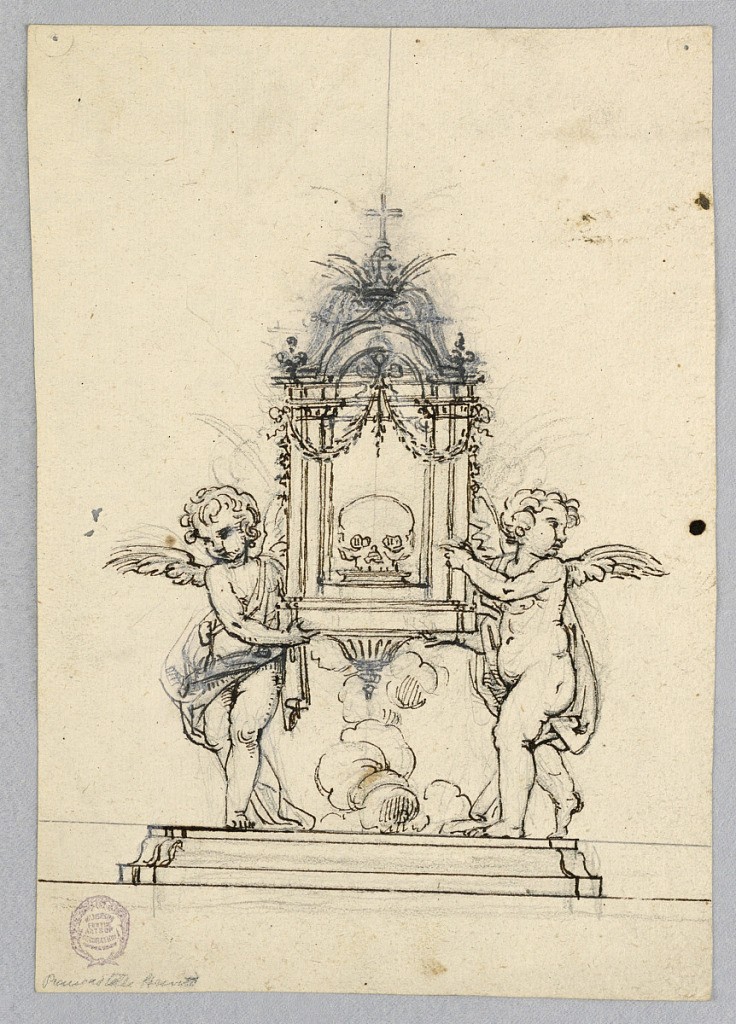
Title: The Elevation of a Reliquary of a Skull
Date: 1820-1840
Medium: Balck chalk, pen, and ink.
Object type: Drawing
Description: Work in a vertical rectangle. Two angels and clouds in the center, support the receptacle. Below is a molded base. Some parts have been erased. Reverse: plan of a base, chalk.